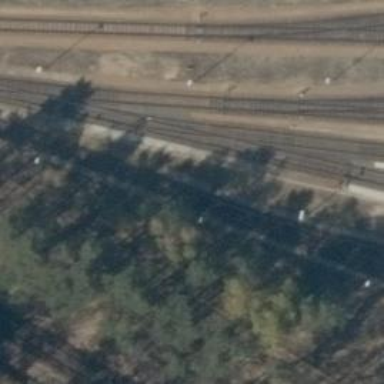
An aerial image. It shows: Railway switch.